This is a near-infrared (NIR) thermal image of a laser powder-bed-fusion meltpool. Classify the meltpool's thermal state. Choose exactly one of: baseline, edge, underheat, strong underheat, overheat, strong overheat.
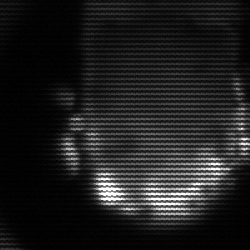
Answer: baseline